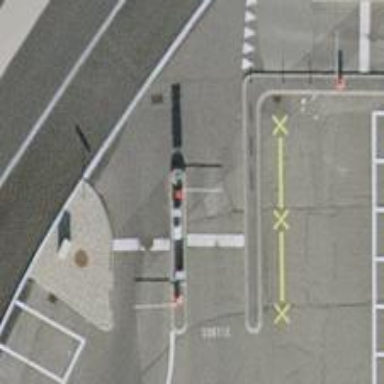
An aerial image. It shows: Lift gate barrier.